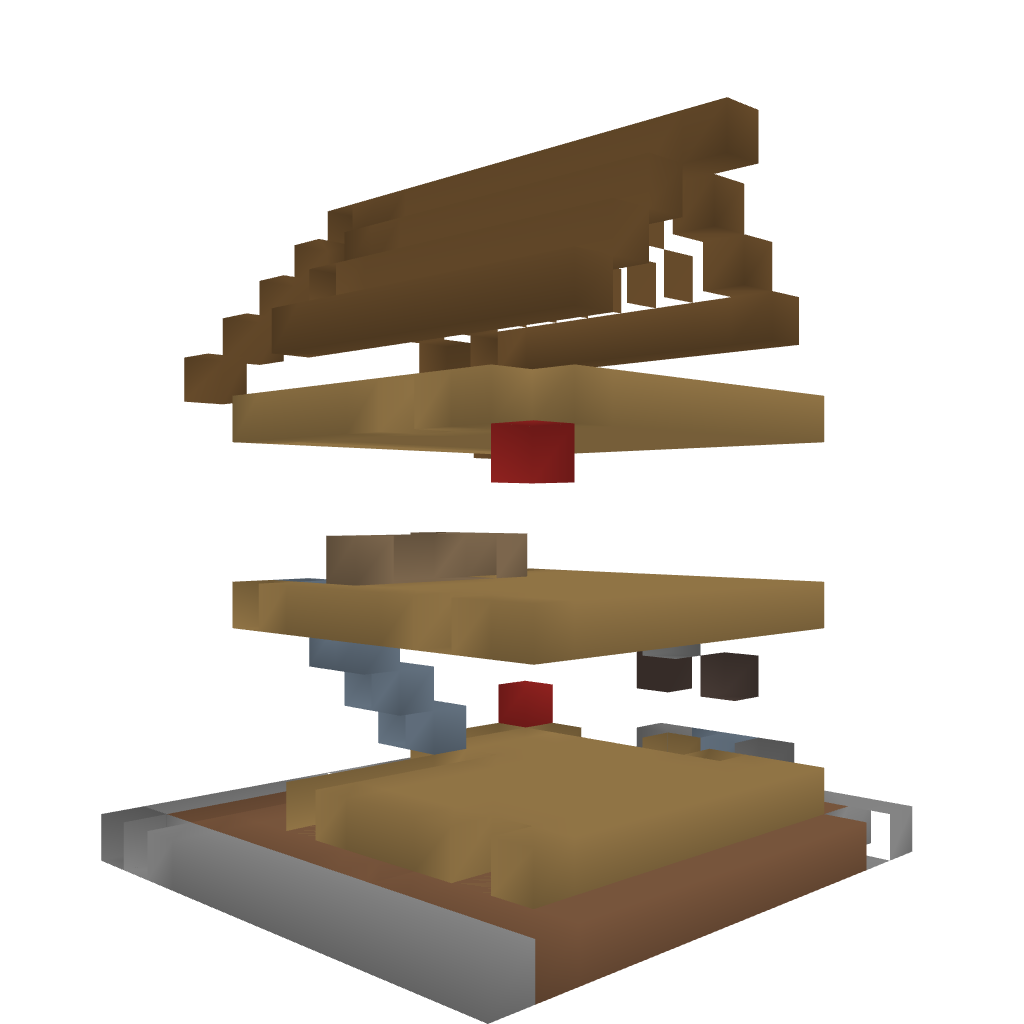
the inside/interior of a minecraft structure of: Medieval Style House II